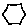
Label: hexagon